Question: I have an ajax htmlextender on my page. Commenting something with it. When comment text has "enter" htmlextender gives it < p > tag. I use divs while showing comments.
'''
<div style="background-color:#ff0000; width:95%;"><p>note line 1</p><p> note line 2</p></div>
<div style="background-color:#ff0000; width:95%; text-align: right; font-size: 11px;">Name Surname</div>
<div style="background-color:#ff0000; width:95%; text-align: right; font-size: 11px;">02.08.2012 10:04</div>
'''
The output like this:

How can i clear the empty line?
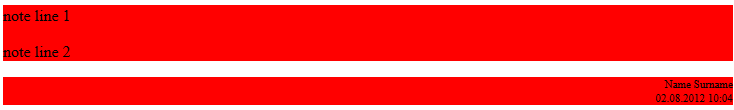
Answer: Remove the paragraphs' margin and/or padding:
'''
p {margin: 0; padding: 0}
'''